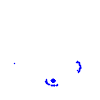
Particle: proton